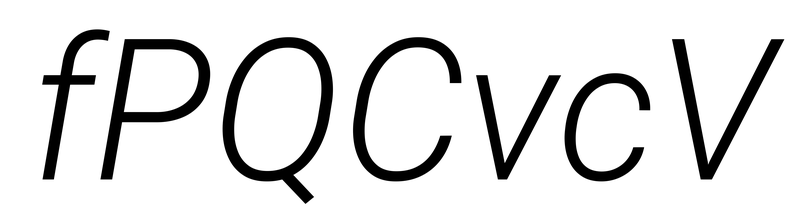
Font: Roboto-Italic_Light_Italic